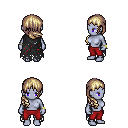
a pixel art fantasy rpg character, female body template, dark elf, purple skin, black tattered cape, red pants, white blonde right-swept hairstyle, bracelets, four views (front, back, left, right), 2x2 character sprite sheet, small pixel art, hard edges, no anti-aliasing